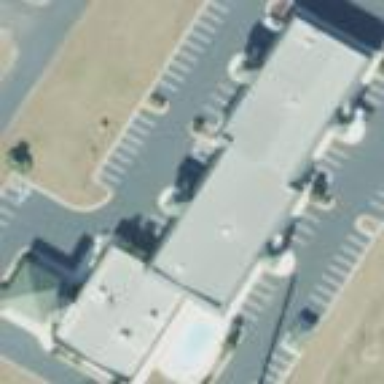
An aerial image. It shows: Hotel building with quadruple saltbox roof shape.